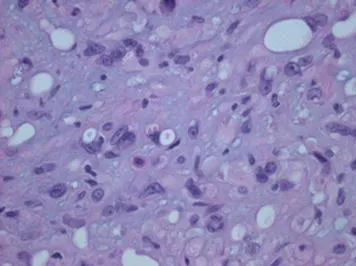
H&E x600. The vacuoles represent attempts at blood vessel formation and may contain red blood cell fragments.
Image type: pathology (h&e)